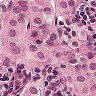
Metastatic tissue present: yes